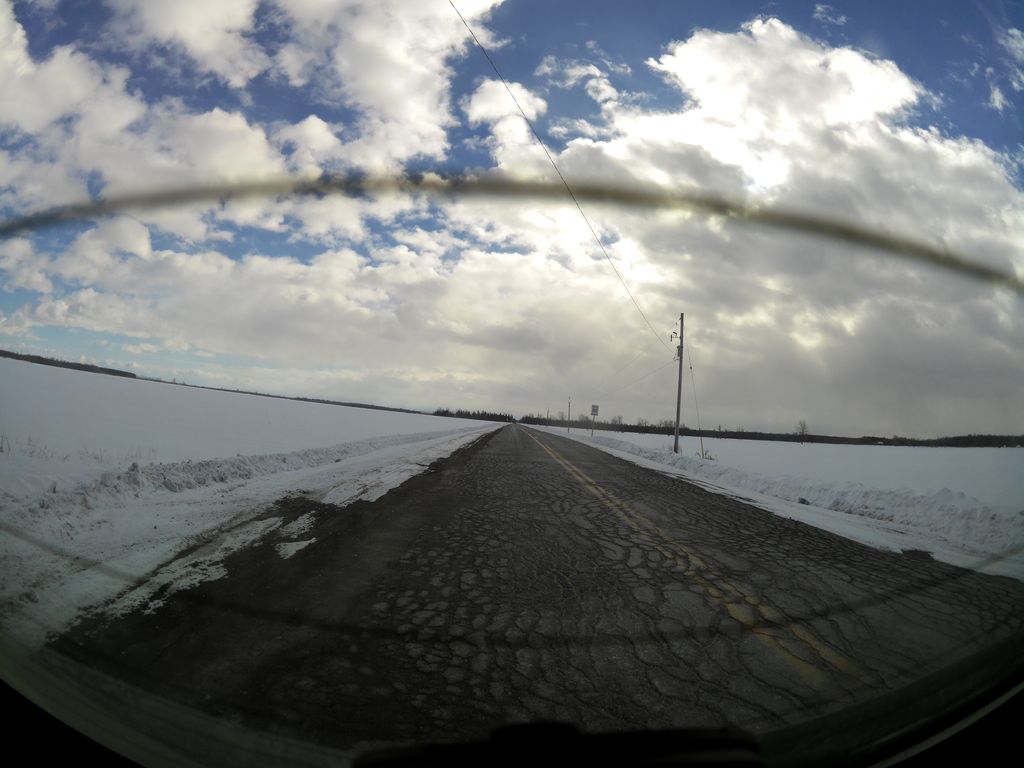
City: ottawa-gatineau